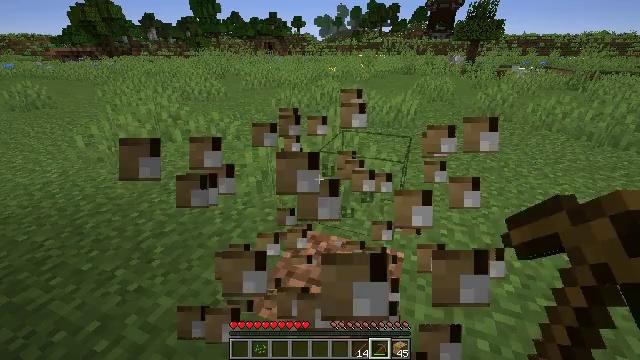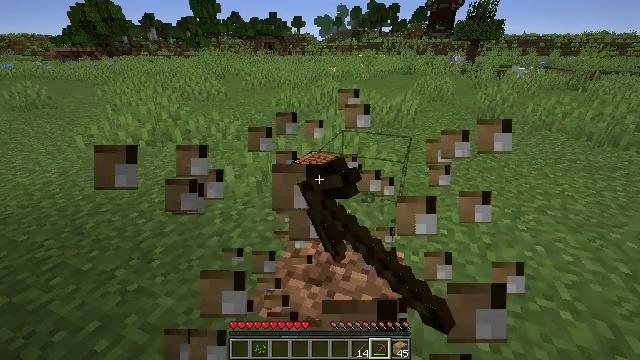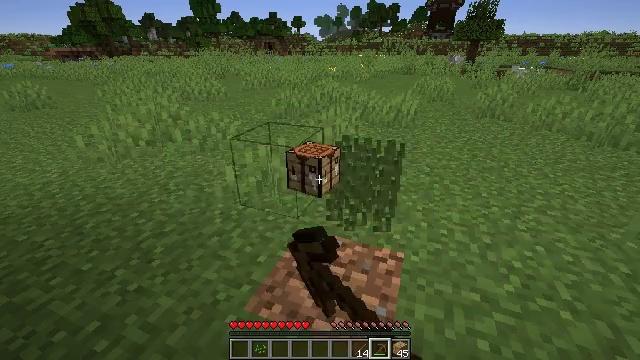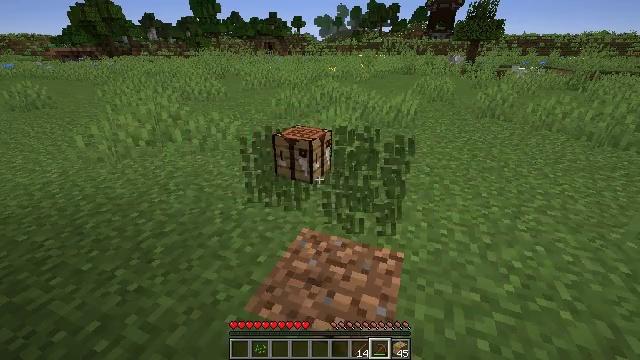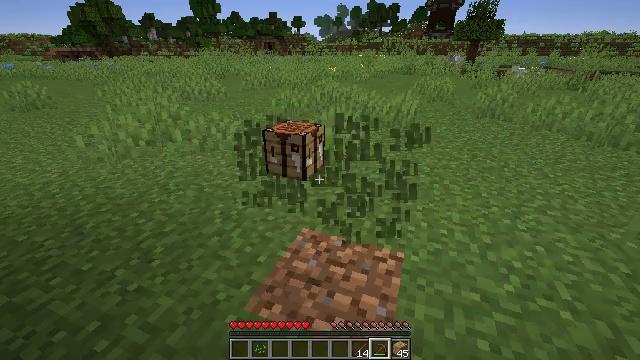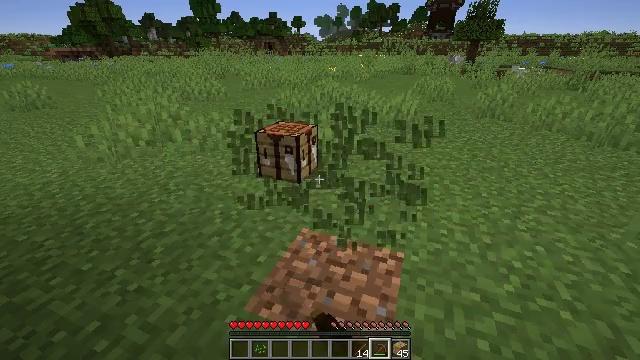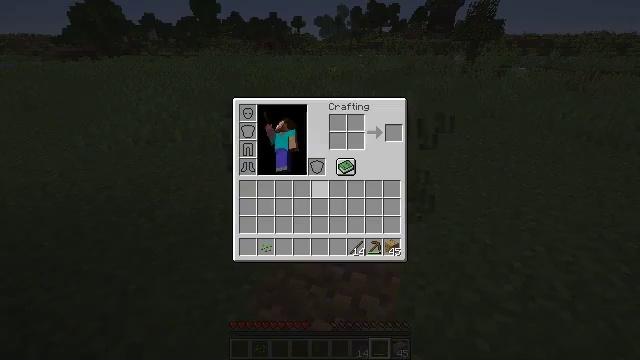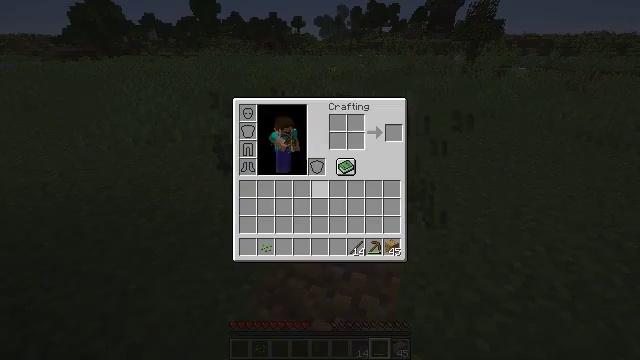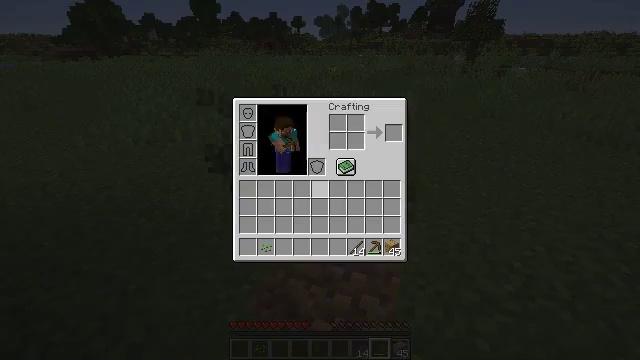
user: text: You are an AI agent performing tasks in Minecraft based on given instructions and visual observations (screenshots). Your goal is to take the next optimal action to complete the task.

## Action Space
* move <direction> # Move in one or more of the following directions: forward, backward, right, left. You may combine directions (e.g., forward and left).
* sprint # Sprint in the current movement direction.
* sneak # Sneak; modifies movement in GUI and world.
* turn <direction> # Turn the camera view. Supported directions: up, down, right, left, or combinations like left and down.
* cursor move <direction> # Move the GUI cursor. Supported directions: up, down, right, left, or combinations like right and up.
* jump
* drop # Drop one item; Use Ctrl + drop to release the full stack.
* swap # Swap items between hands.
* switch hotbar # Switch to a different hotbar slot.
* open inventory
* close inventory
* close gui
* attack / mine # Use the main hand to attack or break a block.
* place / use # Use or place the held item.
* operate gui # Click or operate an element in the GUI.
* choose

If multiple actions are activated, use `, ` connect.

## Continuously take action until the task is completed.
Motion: motion action
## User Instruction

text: Gather grass on the ground.
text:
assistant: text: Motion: attack / mine
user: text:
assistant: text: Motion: attack / mine
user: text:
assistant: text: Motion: attack / mine
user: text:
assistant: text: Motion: attack / mine
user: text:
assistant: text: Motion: no_op
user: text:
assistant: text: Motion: open inventory
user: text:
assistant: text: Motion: open inventory
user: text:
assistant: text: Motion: open inventory
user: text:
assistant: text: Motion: open inventory